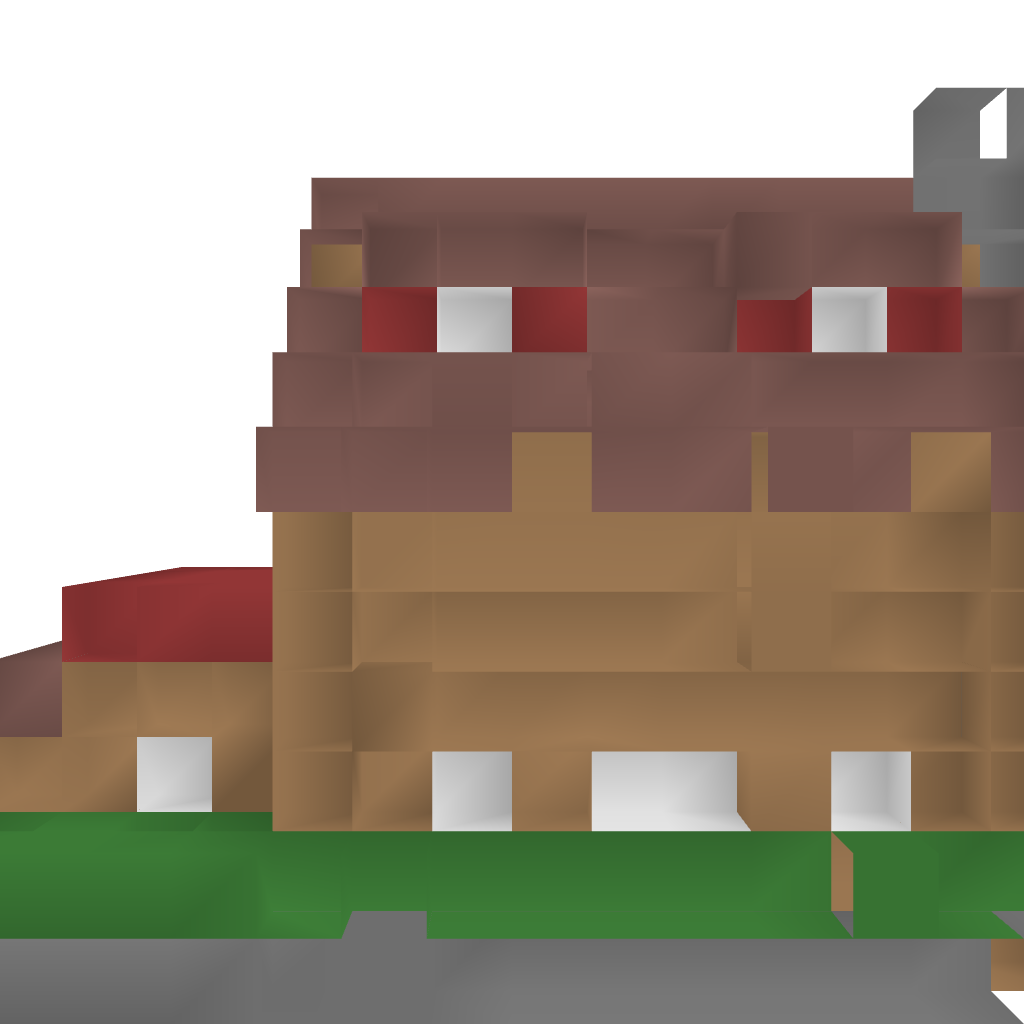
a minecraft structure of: Two Story House with Shed bad low quality